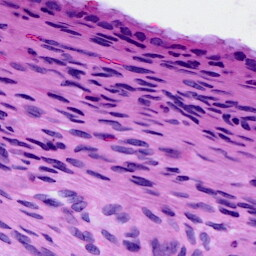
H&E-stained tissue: Cervix